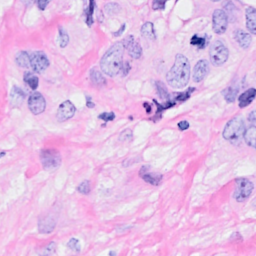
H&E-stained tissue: Breast